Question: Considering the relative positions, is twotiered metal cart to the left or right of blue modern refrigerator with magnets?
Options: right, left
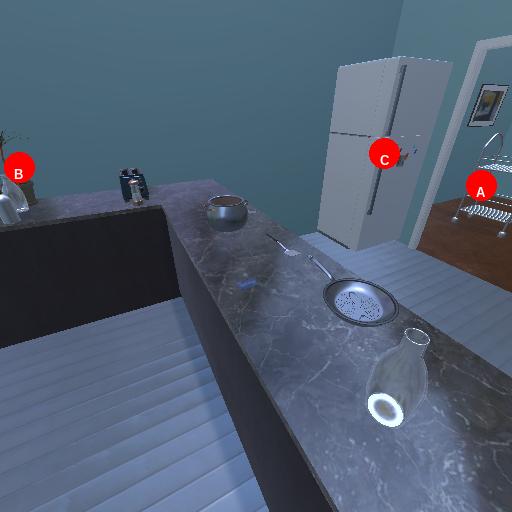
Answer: right